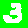
Digit: 3